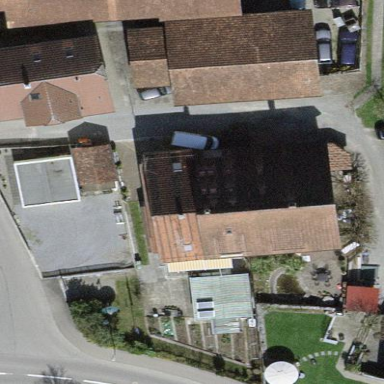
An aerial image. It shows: Simple and straightforward house.